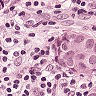
Metastatic tissue present: yes